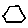
Label: hexagon